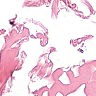
Metastatic tissue present: no